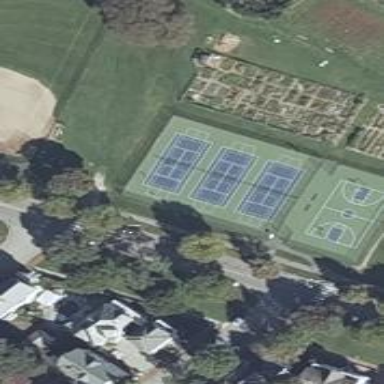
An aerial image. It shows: Concrete tennis pitch for leisure land.